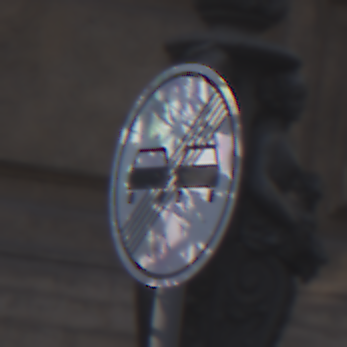
Verkehrszeichen: EndeUeberholverbot
Umgebung: Outdoor, Urban
Tageszeit: SunriseSunset
Wetter: PartlyCloudy
Licht: Natural
Jahreszeit: NotSpecified
Kontrast: LowContrast